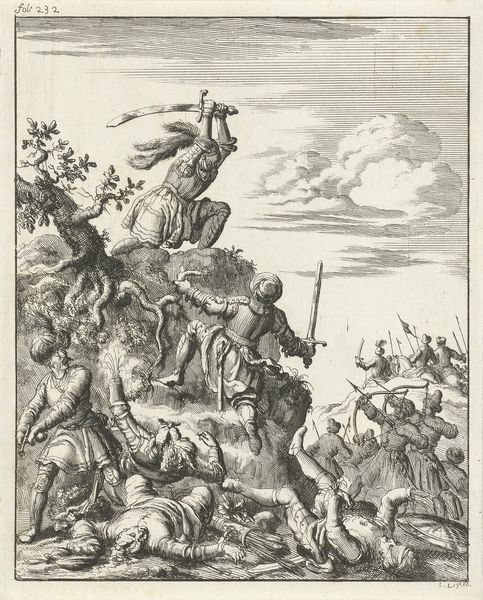
Titel: Lodewijk VII, koning van Frankrijk, vecht bij Laodicea alleen tegen de vijand
Künstler: Jan Luyken
Standort: Amsterdam
Institution: Rijksmuseum
Schlagwörter: baum, berg, felsen, kampf, wolken, landschaft, schwarz, weiss, zeichnung, wolke, tot, hügel, spanien, bogen, fahne, fels, krieg, schlacht, soldaten, schild, orient, wurzel, linie, druck, druckgraphik, schwarz weiss, stich, schwert, leichen, tote, ritter, armee, krieger, sturz, armbrust, speer, sebel, kupferstich, turban, pfeil, standarte, türke, türken, mauren, bogenschützen, leihcen